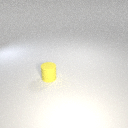
small yellow rubber cylinder